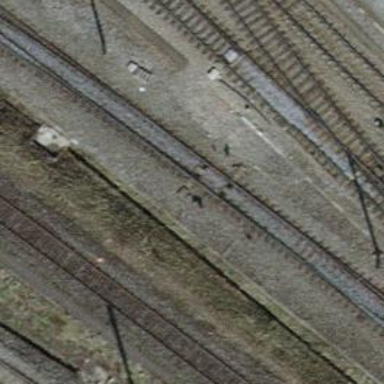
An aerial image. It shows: Railway switch.